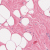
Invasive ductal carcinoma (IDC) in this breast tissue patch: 0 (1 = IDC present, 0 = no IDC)